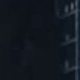
Vehicle type: Car